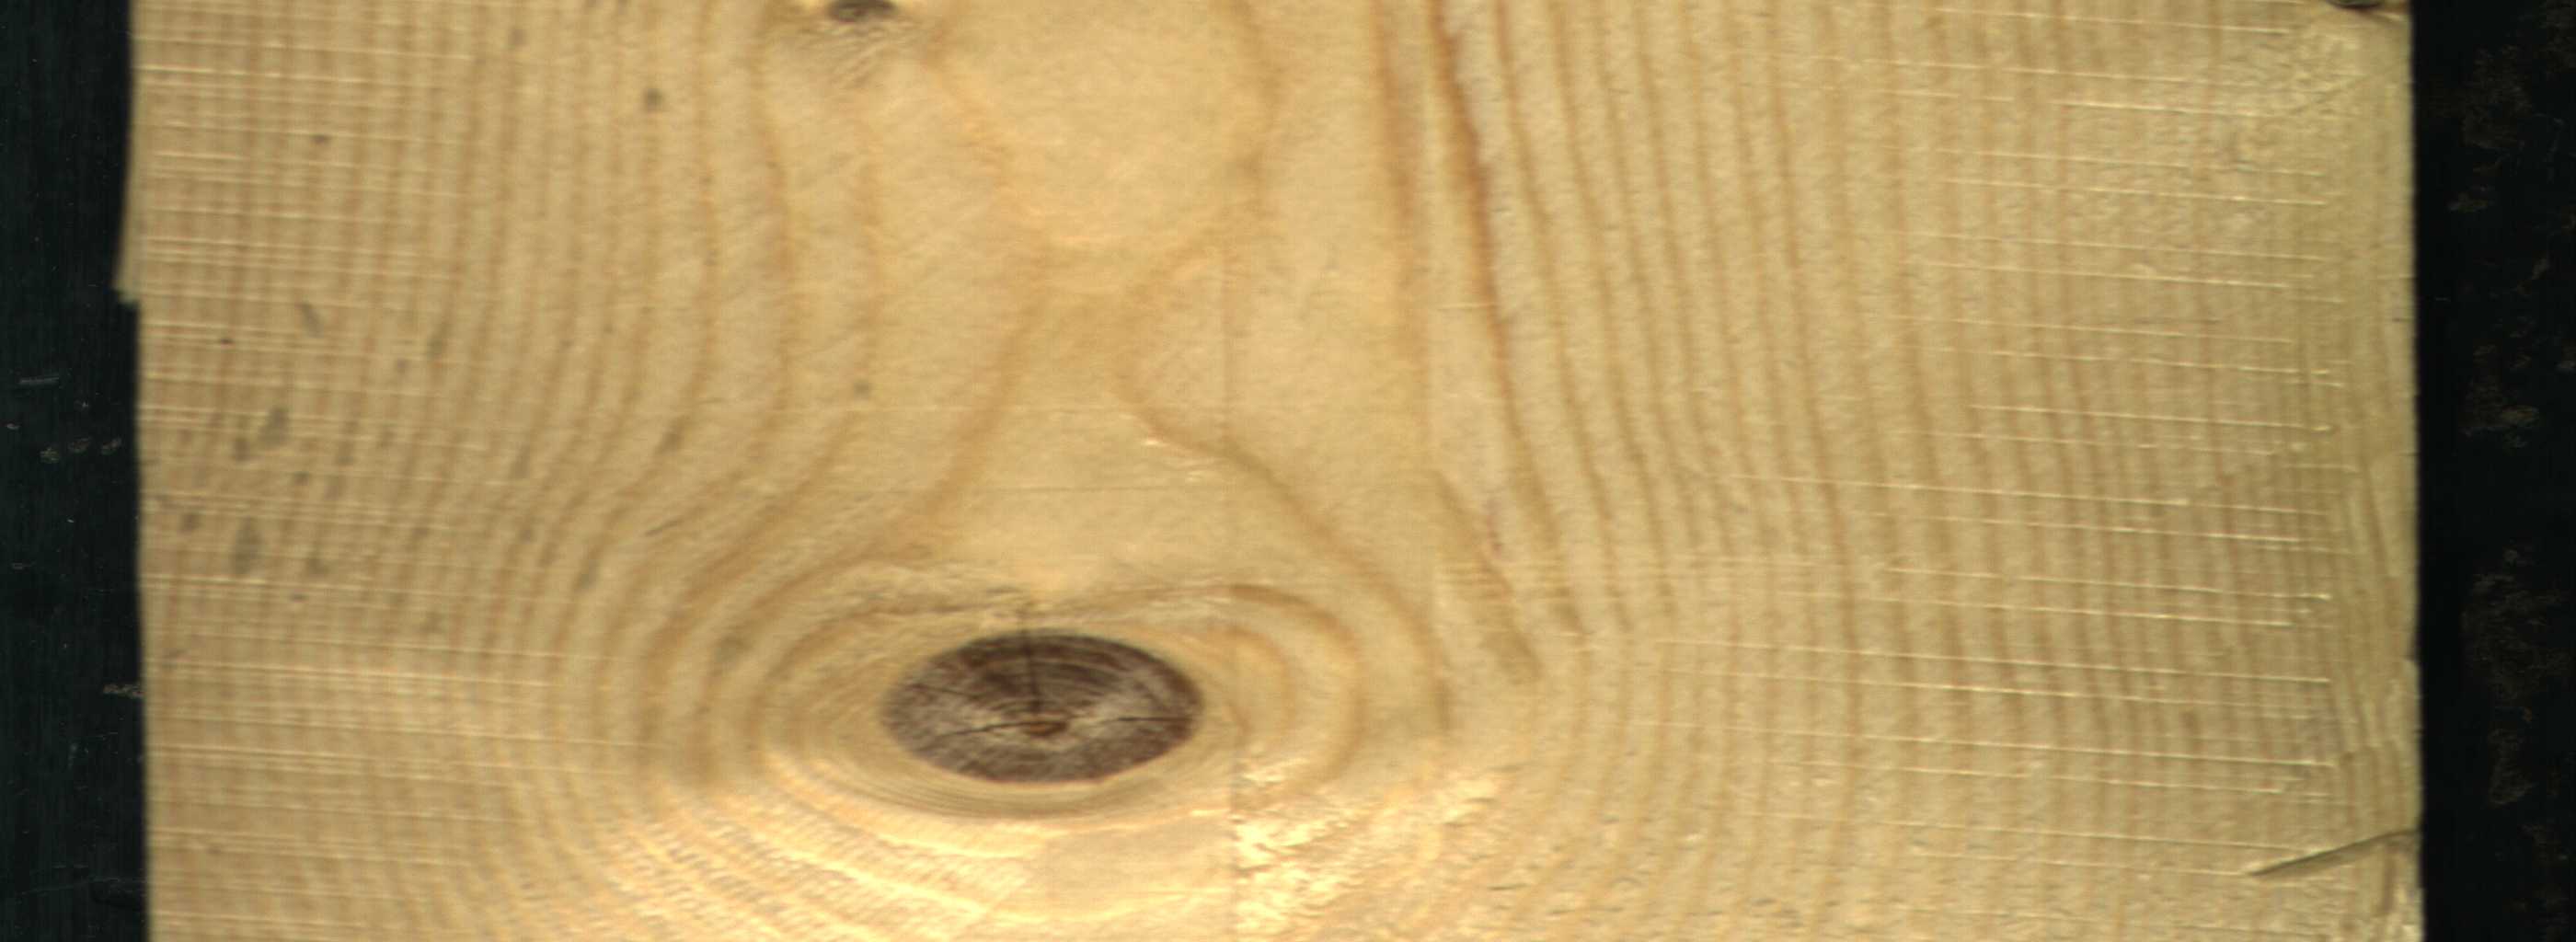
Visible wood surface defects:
Live_Knot
Live_Knot